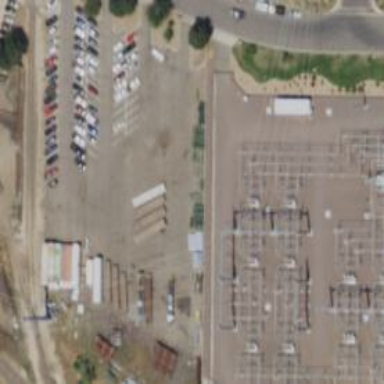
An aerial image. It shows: Switch for power supply.